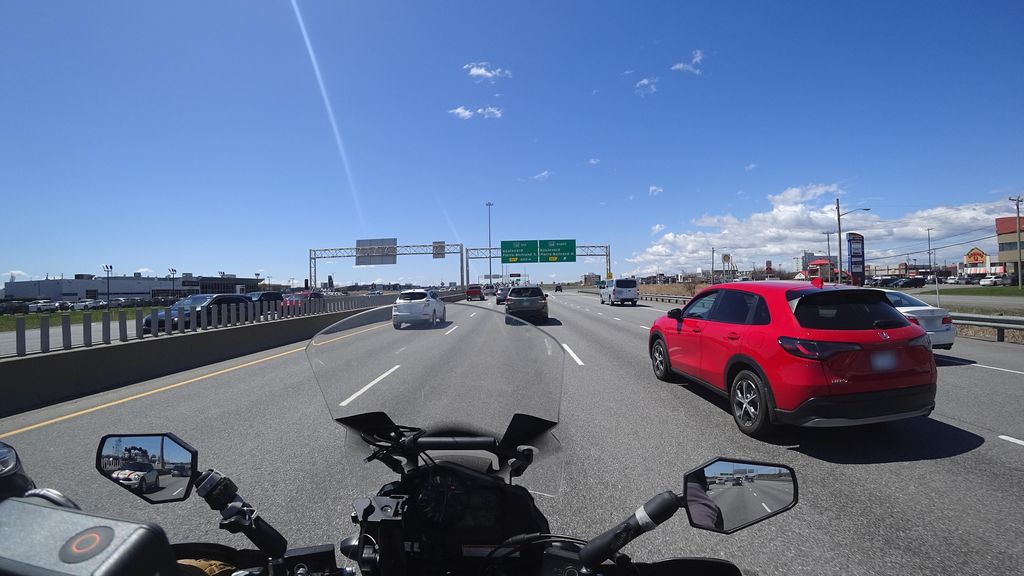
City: quebec_city